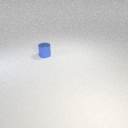
small blue metal cylinder